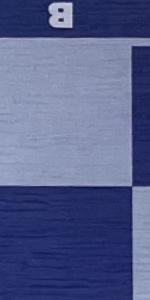
Label: Empty